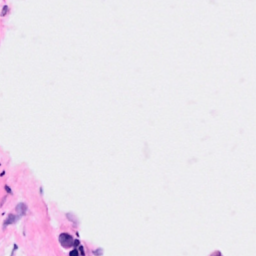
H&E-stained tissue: Breast